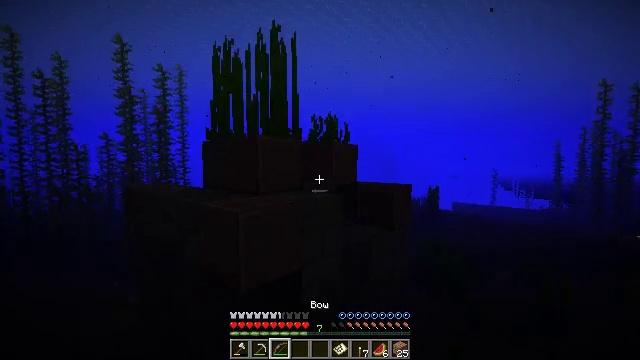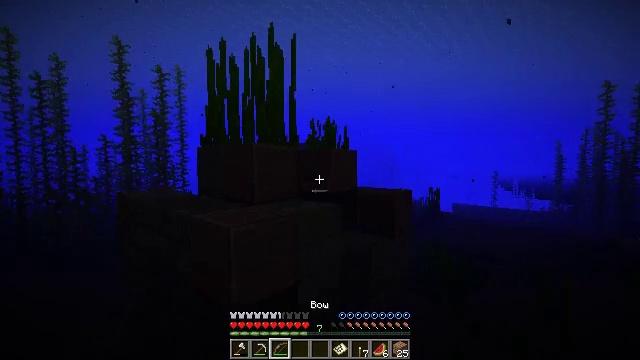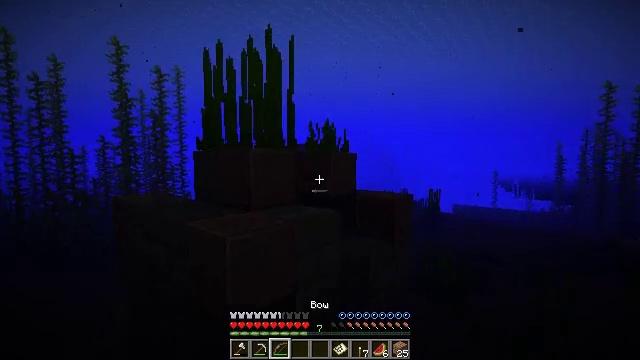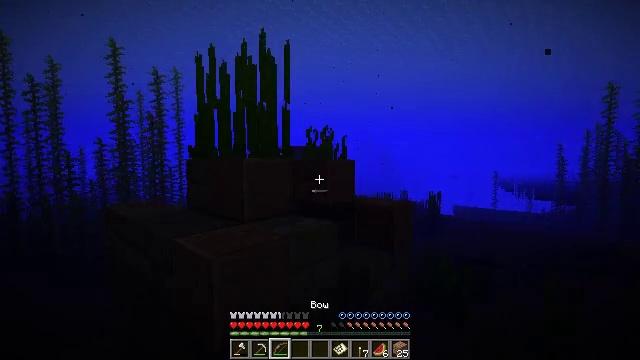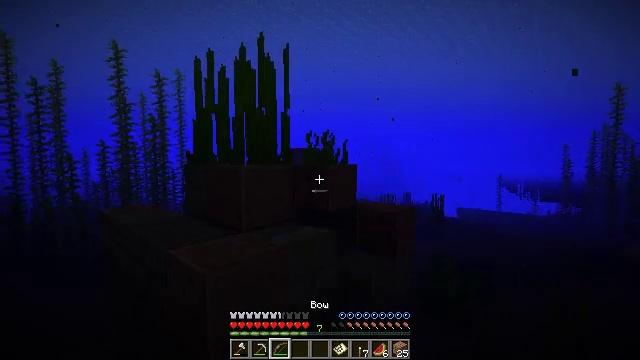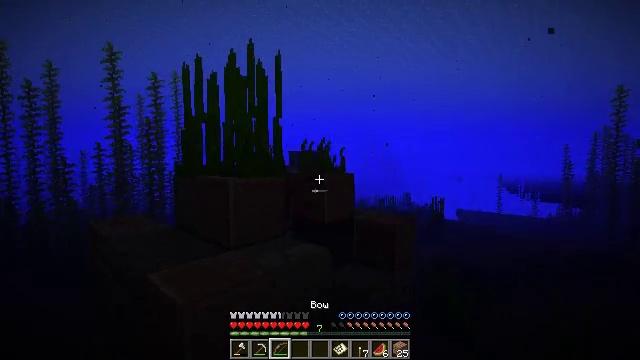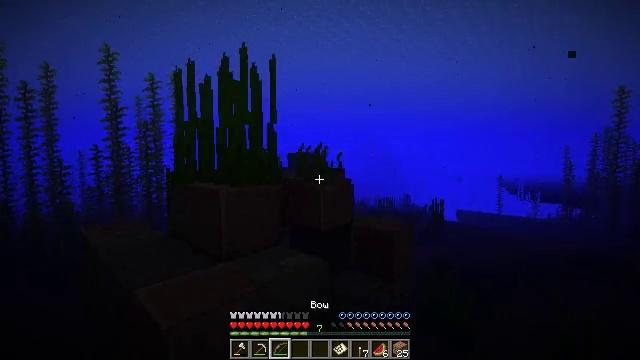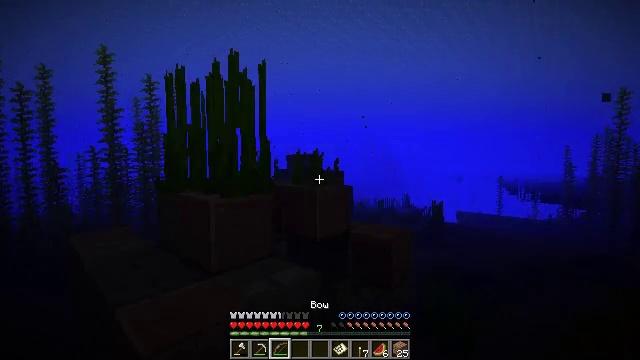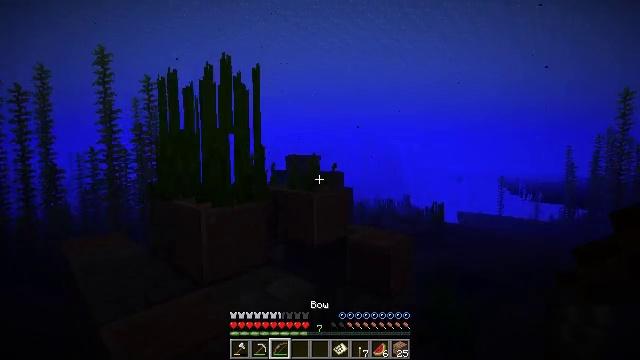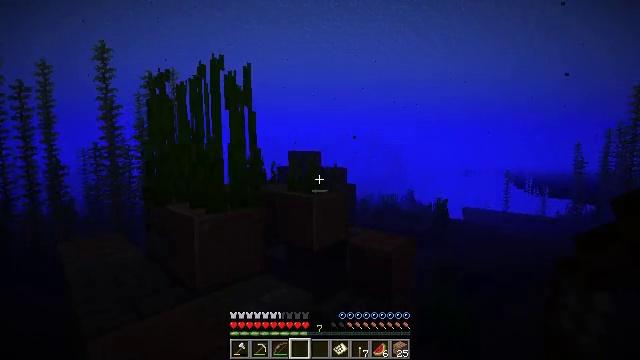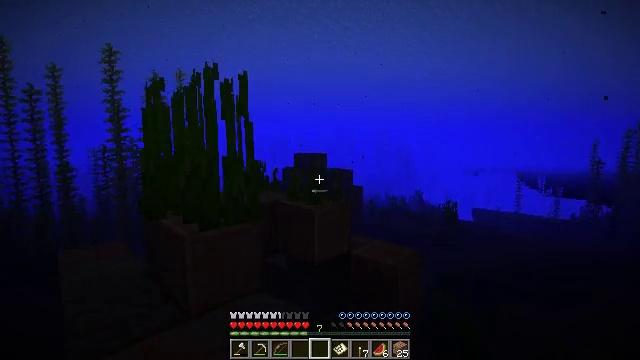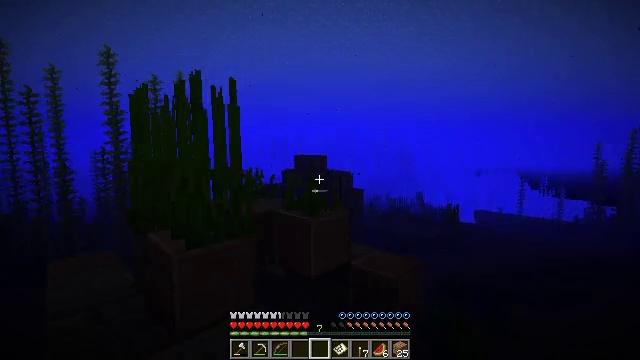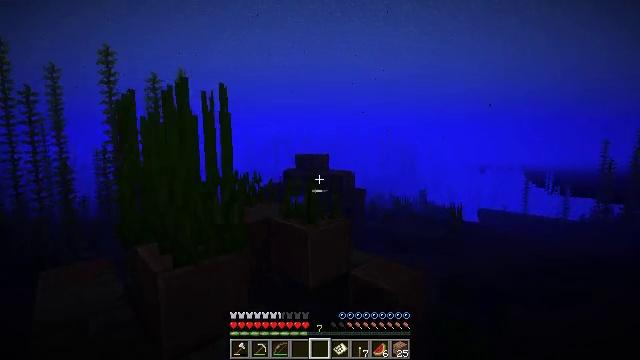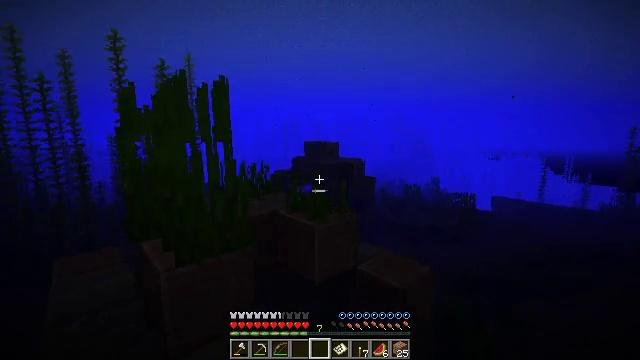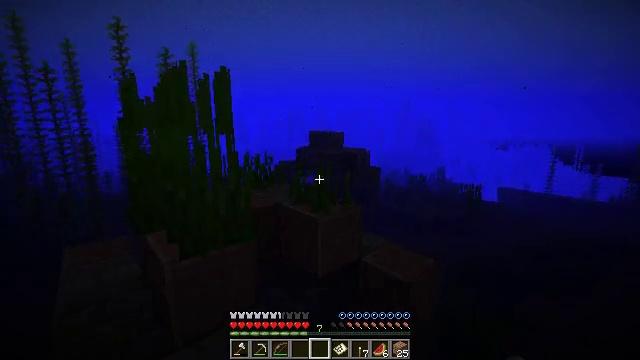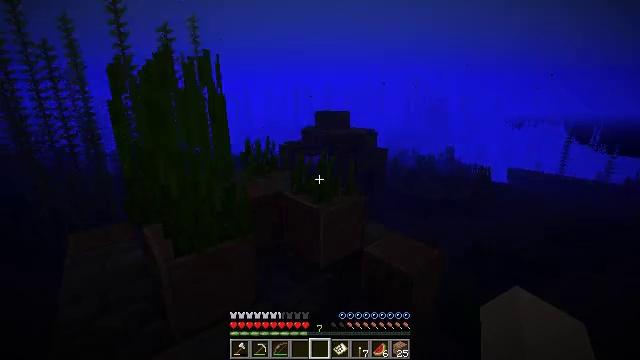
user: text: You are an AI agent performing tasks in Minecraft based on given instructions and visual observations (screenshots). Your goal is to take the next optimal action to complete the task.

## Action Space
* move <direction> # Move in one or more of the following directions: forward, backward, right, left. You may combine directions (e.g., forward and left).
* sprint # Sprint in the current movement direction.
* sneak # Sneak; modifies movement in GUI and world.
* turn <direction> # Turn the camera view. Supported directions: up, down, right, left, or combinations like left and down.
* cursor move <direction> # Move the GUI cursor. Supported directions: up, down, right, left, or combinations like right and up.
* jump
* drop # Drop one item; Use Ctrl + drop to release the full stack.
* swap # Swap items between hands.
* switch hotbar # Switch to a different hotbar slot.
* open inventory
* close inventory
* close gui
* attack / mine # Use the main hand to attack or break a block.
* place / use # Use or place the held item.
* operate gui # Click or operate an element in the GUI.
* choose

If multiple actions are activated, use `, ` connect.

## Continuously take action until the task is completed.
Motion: motion action
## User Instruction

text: Kill the cod.
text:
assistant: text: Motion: move forward, sprint, jump
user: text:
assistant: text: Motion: move forward and move right, sprint, jump
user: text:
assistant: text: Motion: move forward and move right, sprint, jump
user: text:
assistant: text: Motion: move forward and move right, sprint, jump
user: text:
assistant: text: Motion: move forward and move right, sprint, jump
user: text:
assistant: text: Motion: move forward and move right, sprint, jump
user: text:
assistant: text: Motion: move forward and move right, sprint, jump
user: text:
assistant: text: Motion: move forward, sprint, jump
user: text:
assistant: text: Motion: move forward, sprint, turn down, jump
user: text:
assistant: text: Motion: move forward, sprint, turn left, jump
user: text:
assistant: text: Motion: move forward, sprint, jump
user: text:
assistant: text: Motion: move forward, sprint, jump
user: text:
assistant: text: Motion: move forward, sprint, turn left and down, jump
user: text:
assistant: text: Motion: move forward, sprint, turn left and down, jump
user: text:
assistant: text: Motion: move forward, sprint, turn left and down, jump
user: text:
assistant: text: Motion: move forward, sprint, turn left and down, jump
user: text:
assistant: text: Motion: move forward, sprint, turn left and down, jump
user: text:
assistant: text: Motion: move forward, sprint, turn left and down
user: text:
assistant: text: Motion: move forward, sprint, turn left and down
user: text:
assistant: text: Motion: move forward, sprint, turn left
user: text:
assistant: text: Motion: move forward, sprint, turn left
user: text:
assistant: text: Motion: move forward, sprint, turn left and down
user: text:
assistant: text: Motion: move forward, sprint
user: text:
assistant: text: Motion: move forward, sprint
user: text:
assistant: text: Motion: move forward, sprint
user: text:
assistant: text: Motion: move forward, sprint, turn left and down
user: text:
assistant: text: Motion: move forward and move left, sprint, turn down
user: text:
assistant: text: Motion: move forward and move left, sprint, turn left and down
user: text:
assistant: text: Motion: move forward, sprint, turn down
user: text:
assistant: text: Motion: move forward, sprint, turn down